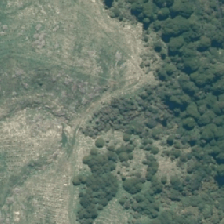
Land cover: broadleaved_indigenous_hardwood